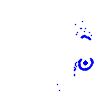
Particle: electron